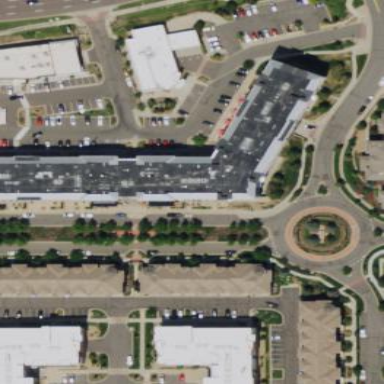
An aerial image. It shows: Retail building.